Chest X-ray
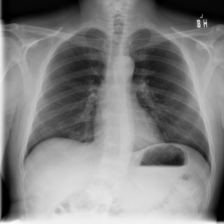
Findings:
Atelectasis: negative
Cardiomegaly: negative
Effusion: negative
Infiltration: negative
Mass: negative
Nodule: negative
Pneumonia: negative
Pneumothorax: negative
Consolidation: negative
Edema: negative
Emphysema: negative
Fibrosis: negative
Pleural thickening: negative
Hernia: negative